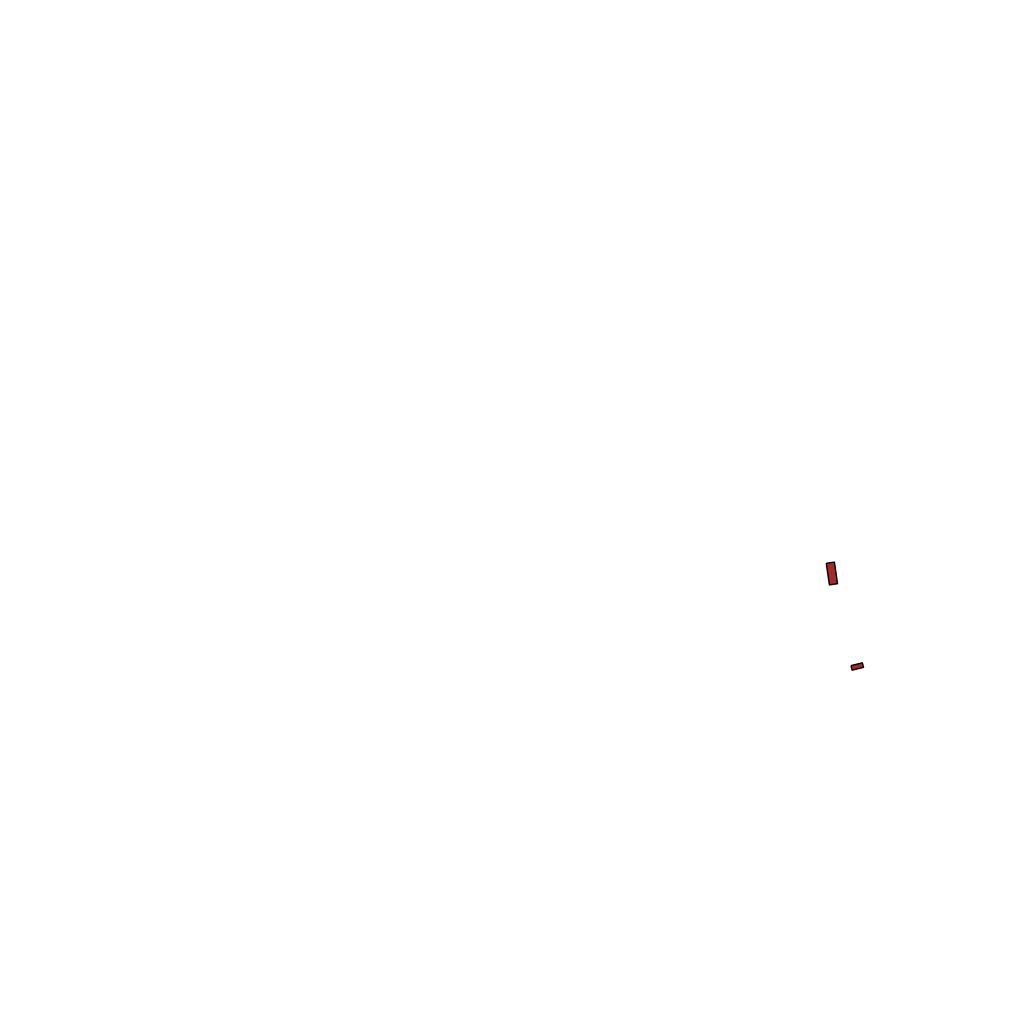
Tags: overhead vector_map, recreation, residential, special, density_5, Facility, 1.0 km²